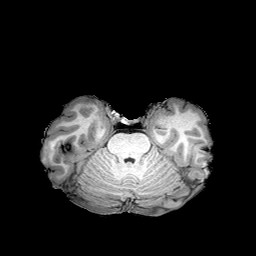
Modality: T1w
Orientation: coronal
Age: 25
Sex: male
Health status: healthy